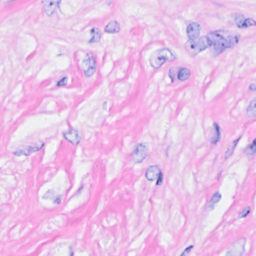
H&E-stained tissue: Breast